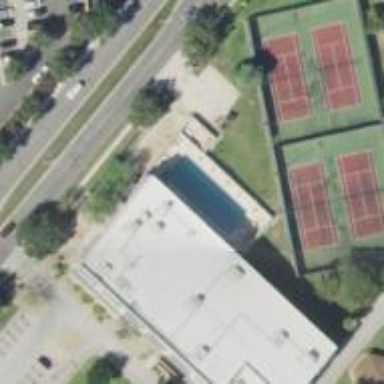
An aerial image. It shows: Commercial building that houses fitness center.